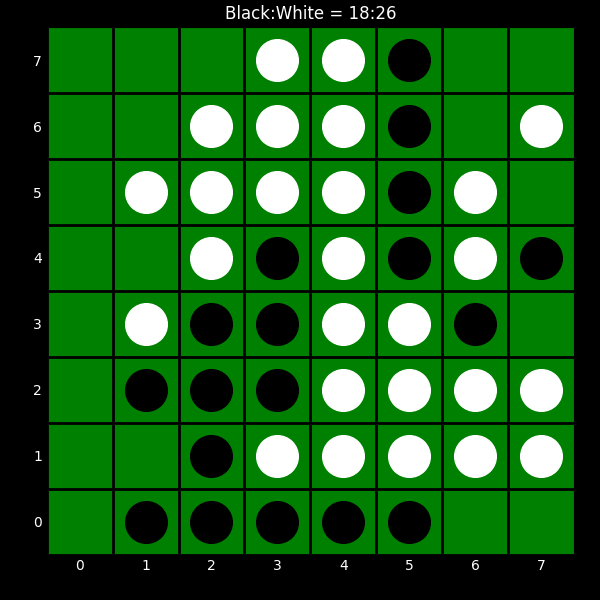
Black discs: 18
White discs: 26